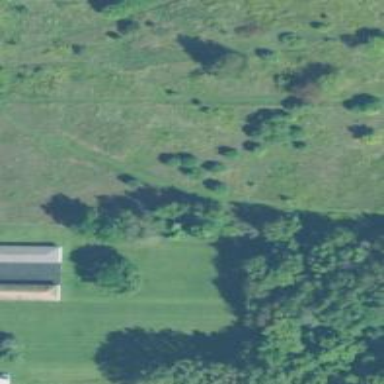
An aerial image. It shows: Disc golf hole.